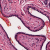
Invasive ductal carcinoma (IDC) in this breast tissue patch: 0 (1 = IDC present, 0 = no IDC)